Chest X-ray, PA view. Patient: 56 years old, sex M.
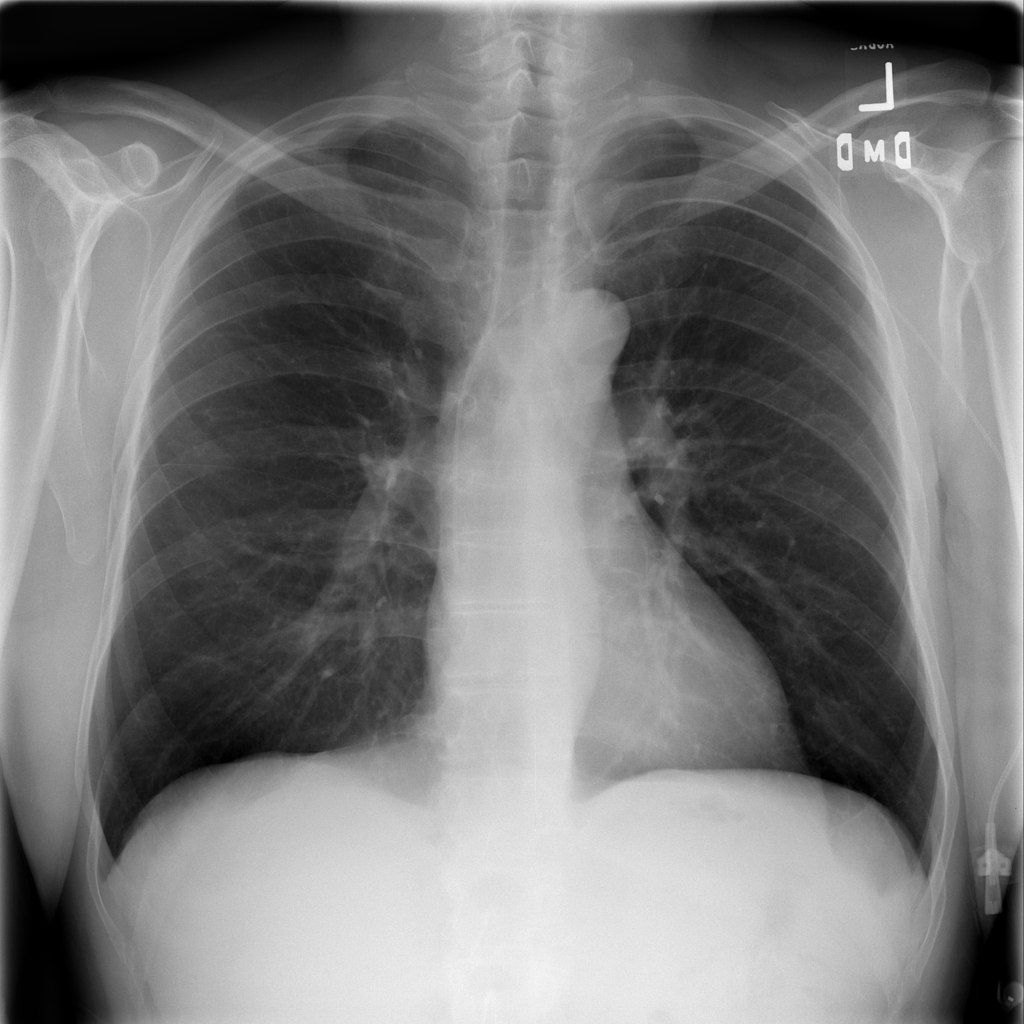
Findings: No Finding